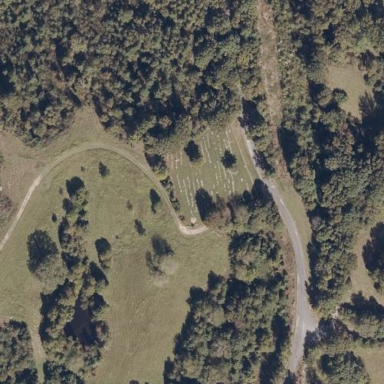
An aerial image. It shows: Grave yard.